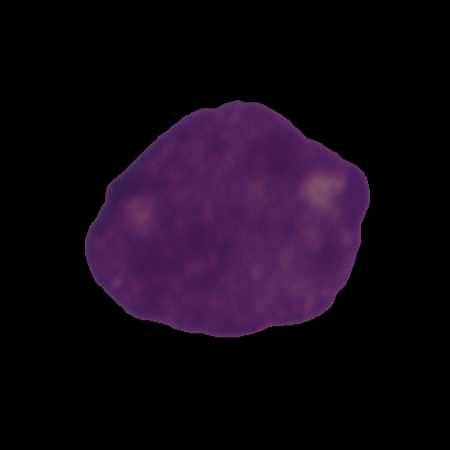
Label: cancer